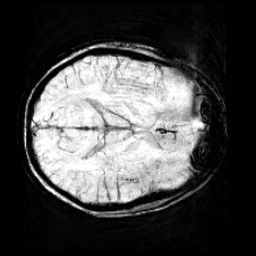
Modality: minIP
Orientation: axial
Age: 10
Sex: female
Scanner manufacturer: siemens
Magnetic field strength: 3 T
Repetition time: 0.027 s
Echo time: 0.02 s